Question: I have a userscript containing this:
'''
// userscript header
(function() {
// here is jquery source code
var $ = $.noConflict();
})();
'''
The site I'm using it on, is using mootools, so the site's code depends on '$'. The 'noConflict' doesn't help in Firefox (23.0.1) for some weird reason. The site still gets jQuery in $, which breaks site's original functionality.
However, when I change it to:
var $ = jQuery.noConflict();
It works. Why?
I can't put userscript on jsfiddle, so here is a gif with all the code (HTML on left, userscript on right), showing the problem:

Versions: everything is latest, Firefox 23.0.1, Greasemonkey 1.11, jQuery v1.10.2, Mootools 1.4.5-nc
"Bug" does not happen in: Chrome 29.0.1547.66m, Opera 12.16
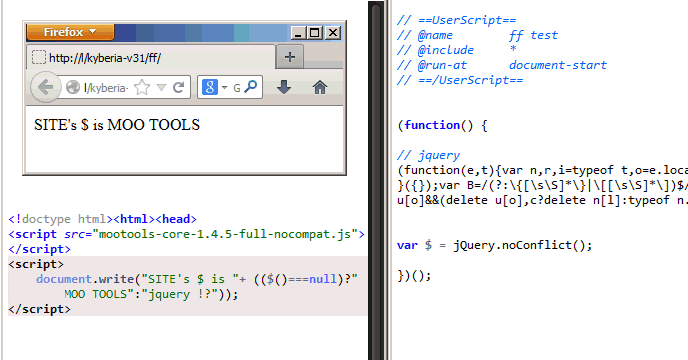
Answer: Let's see how 'noConflict()' is actually implemented...
'''
if ( window.$ === jQuery ) {
window.$ = _$; // where $_ is window.$ before jquery reassigns it.
}
'''
Now we need to remember that the 'window' the user script operates on is not actually the same thing as the 'window' the site sees. It is a sandboxed wrapper instead (at least in Greasemonkey and Scriptish). That wrapper actually hides all "expandos", i.e. added or overwritten properties on the original object.
Hence in your user script 'window.$ === undefined' while in the actual page it is defined as that mootools helper. 'unsafewindow.$' is also the mootools helper, as <URL> is the unwrapped page 'window'.
Now, when your userscript includes jQuery, '$' will on be set on the wrapped 'window'. The original page 'window.$' is still mootools from the perspective of the website.
Next, the call to '.noConflict()', as implemented above, will revert 'window.$' back, but on the sandbox wrapper. Hence 'window.$' in the user-script sandbox becomes 'undefined' again, while the page 'window.$' (aka. 'unsafeWindow.$' in the user script sandbox) still is the moo helper (and was actually never changed).
: Greasemonkey actively disables these wrappers explicitly in their "no-grants" branch of <URL>.
Now, that's the reason why you need '.noConflict()' in the first place in 'GM'.
'var $ = $.noConflict()' cannot work because it is an error. The 'var $' will be hoisted and hence it is immediately undefined. jQuery will not actually set it (it just sets 'window.$', not local-scope '$'), and hence the '$.noConflict()' call becomes 'undefined.noConflict()'.